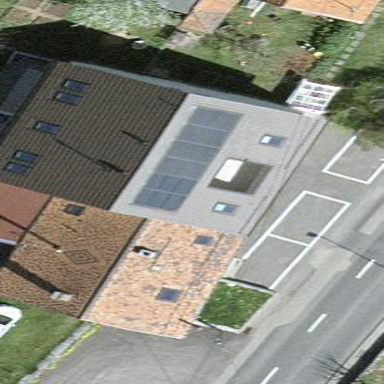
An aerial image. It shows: Simple house.